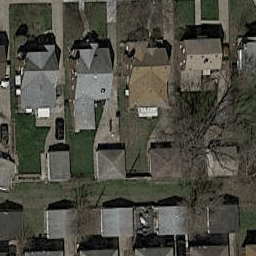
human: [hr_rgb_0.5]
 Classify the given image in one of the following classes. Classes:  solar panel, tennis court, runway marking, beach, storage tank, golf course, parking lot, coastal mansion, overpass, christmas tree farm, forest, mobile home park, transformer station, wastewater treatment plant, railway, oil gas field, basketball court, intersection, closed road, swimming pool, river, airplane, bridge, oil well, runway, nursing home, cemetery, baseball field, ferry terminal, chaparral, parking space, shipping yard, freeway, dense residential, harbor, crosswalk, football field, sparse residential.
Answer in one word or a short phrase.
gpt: dense residential